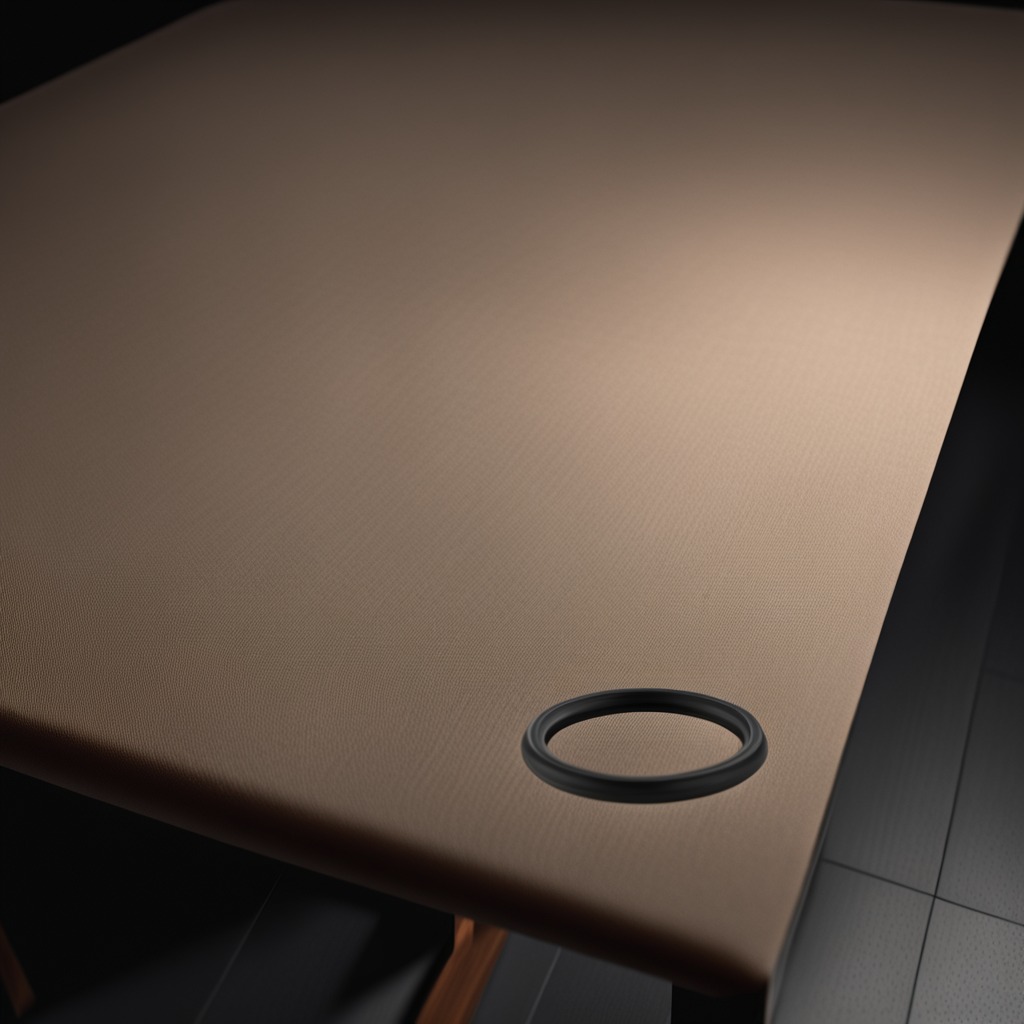
A rubber O-ring is lying on the wooden table.